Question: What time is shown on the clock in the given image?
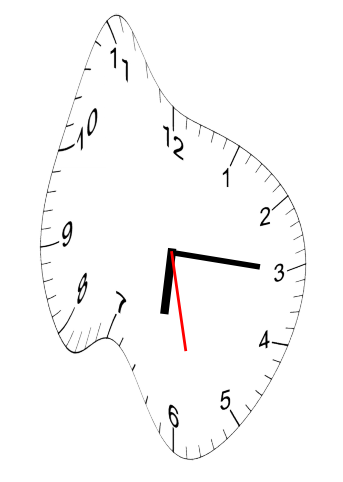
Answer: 06:15:28